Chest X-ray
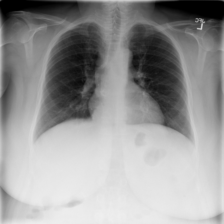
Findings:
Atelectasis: negative
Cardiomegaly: negative
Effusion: negative
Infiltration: positive
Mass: negative
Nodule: negative
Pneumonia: negative
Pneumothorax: negative
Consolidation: negative
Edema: negative
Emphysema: negative
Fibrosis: negative
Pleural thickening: negative
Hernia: negative